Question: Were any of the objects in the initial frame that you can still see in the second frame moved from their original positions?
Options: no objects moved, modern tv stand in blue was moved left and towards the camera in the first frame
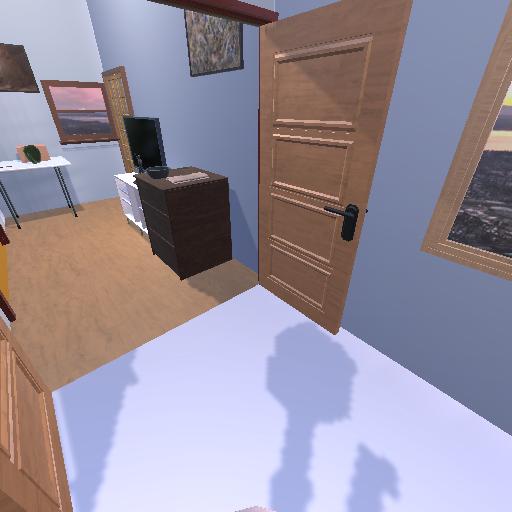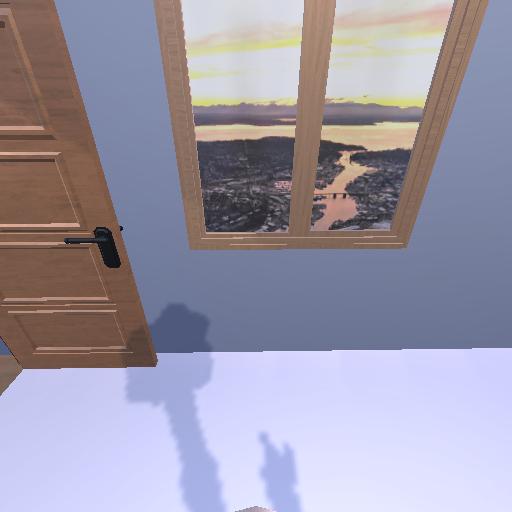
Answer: no objects moved